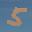
Label: 5